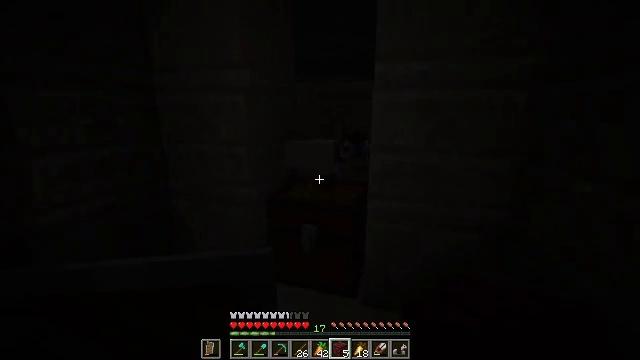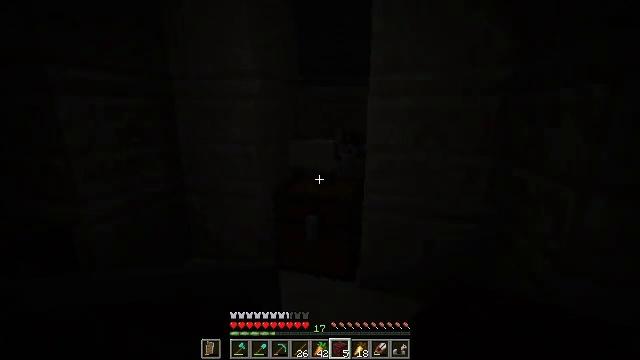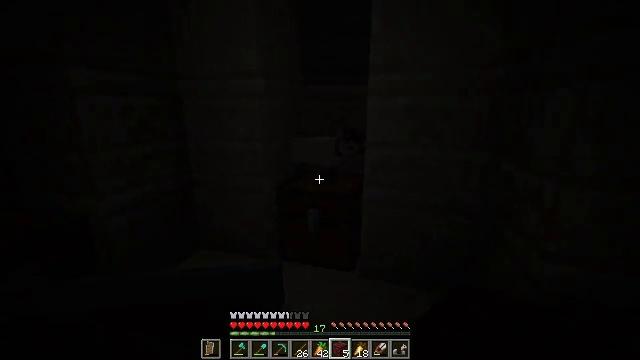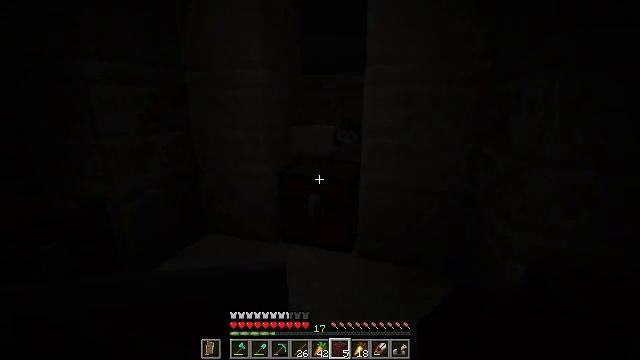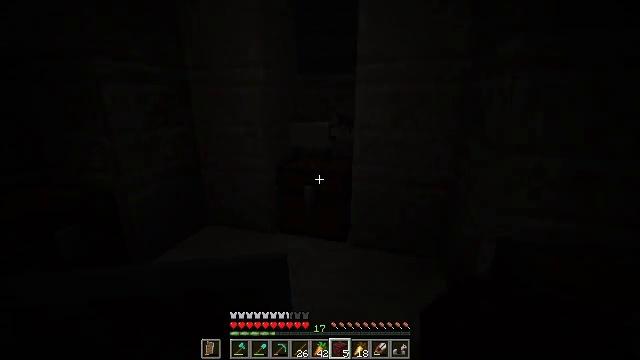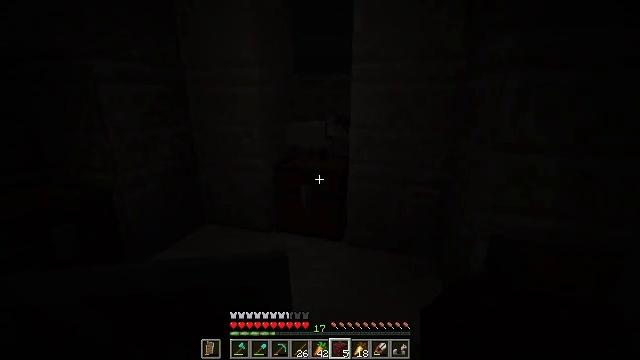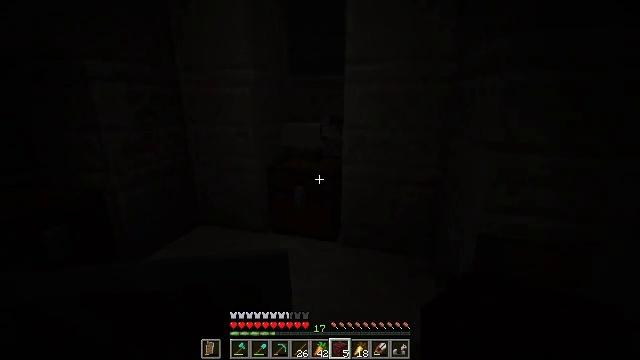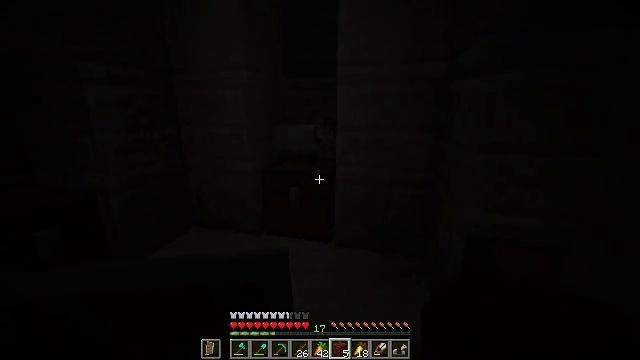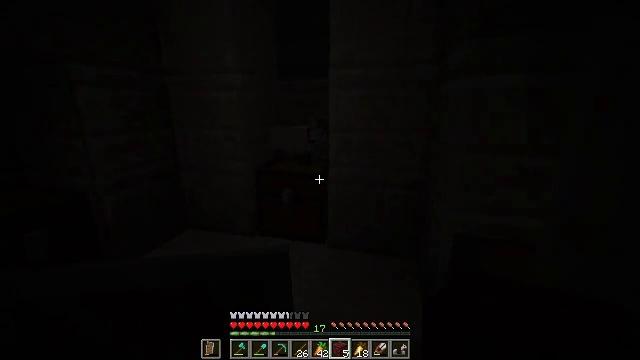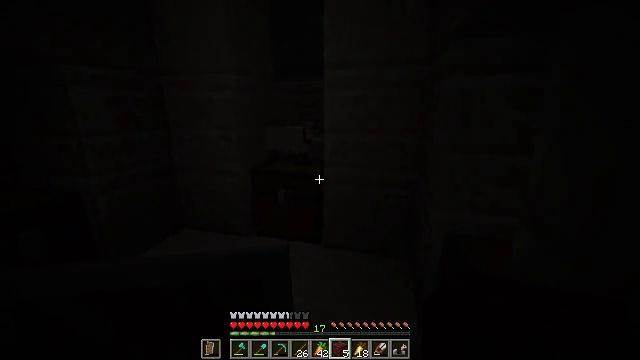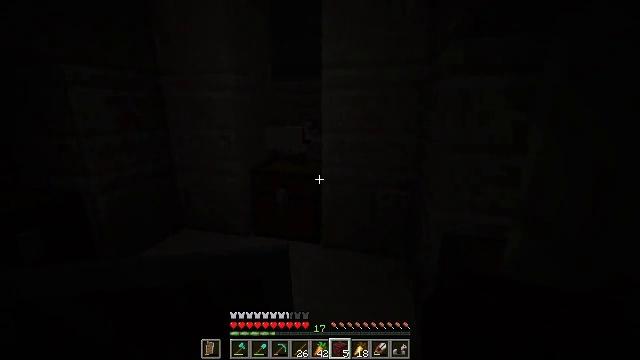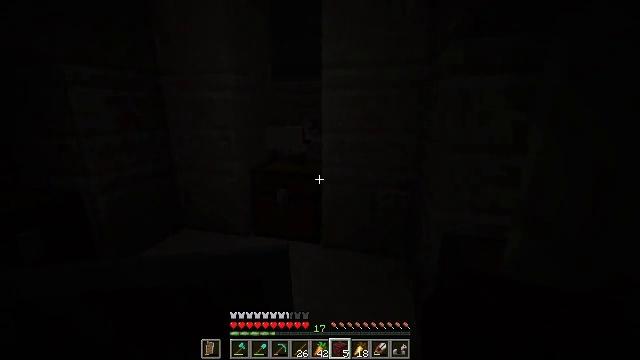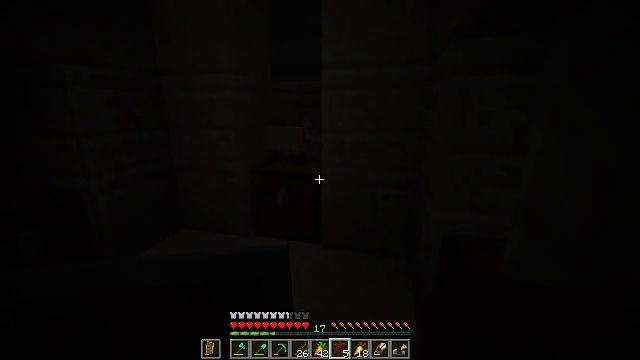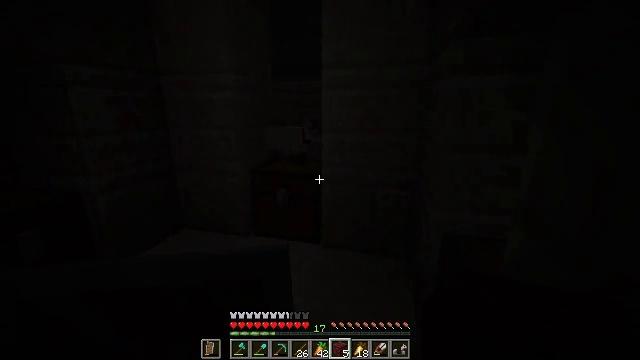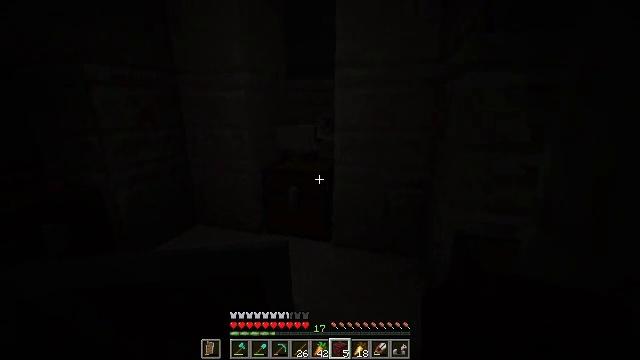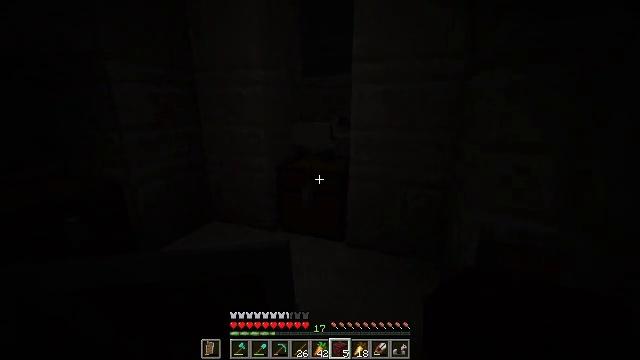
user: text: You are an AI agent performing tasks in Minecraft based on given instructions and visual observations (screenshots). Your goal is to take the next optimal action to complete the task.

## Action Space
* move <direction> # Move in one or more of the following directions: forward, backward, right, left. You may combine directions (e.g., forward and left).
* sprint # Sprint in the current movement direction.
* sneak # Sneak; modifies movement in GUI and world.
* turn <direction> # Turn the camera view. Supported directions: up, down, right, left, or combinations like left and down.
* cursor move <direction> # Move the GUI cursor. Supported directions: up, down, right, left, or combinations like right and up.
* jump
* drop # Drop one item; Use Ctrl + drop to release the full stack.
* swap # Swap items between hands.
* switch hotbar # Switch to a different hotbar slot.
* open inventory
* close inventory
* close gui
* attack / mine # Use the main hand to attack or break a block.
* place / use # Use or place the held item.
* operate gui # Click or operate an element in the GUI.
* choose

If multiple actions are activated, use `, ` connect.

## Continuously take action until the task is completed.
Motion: motion action
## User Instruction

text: Extract chiseled sandstone from the pyramid.
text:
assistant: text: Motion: move back
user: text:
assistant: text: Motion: move back
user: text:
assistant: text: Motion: move back, turn down
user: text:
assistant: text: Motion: move back
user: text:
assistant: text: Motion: move back
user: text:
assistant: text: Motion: move back
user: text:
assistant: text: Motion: move back
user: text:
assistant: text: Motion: move back
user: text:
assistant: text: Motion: move back
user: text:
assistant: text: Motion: move back
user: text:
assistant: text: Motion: move back
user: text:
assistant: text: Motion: move back
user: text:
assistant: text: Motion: no_op
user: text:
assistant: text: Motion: turn left
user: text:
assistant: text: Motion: move forward, turn left
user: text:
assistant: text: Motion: move forward, turn left
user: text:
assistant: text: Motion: move forward, turn down
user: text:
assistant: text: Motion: move forward, turn down
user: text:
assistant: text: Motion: move forward, sprint, turn down
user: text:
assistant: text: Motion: move forward, sprint, turn right and down
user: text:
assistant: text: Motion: move forward, sprint, turn down
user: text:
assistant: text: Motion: move forward, sprint, turn right and down, jump
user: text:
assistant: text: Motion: move forward, sprint, turn down, jump
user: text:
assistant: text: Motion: move forward, sprint, turn down, jump
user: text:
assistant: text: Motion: move forward, sprint, turn down, jump
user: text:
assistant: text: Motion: move forward, sprint, turn down, jump
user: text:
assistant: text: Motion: move forward, sprint, turn down, jump
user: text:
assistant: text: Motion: move forward, sprint, turn right and down, jump
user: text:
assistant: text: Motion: move forward, sprint, turn right and down, jump
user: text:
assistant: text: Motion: move forward, sprint, turn down, jump